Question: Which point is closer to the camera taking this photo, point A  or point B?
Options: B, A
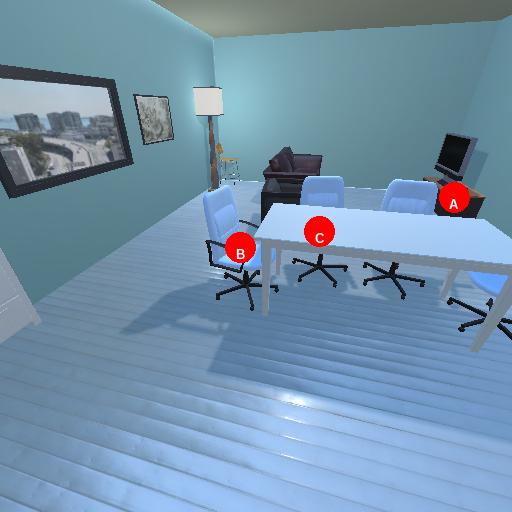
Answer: B